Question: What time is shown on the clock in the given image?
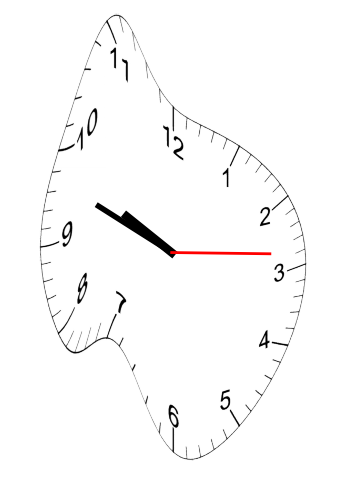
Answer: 09:48:14